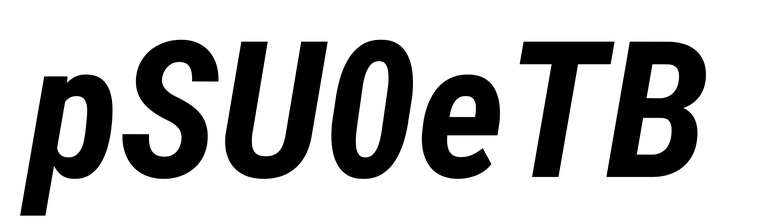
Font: Roboto-Italic_Condensed_Bold_Italic